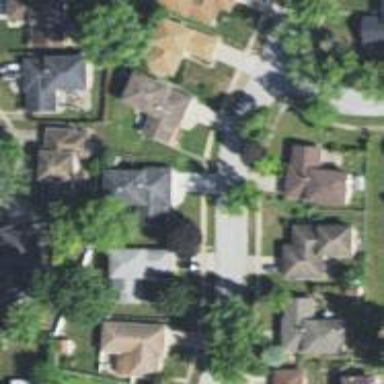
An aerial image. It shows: Residential road.